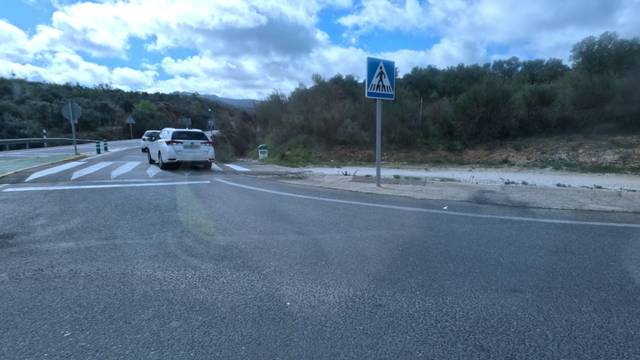
Region: Spain
Coordinates: 36.725, -5.148